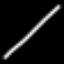
Label: line